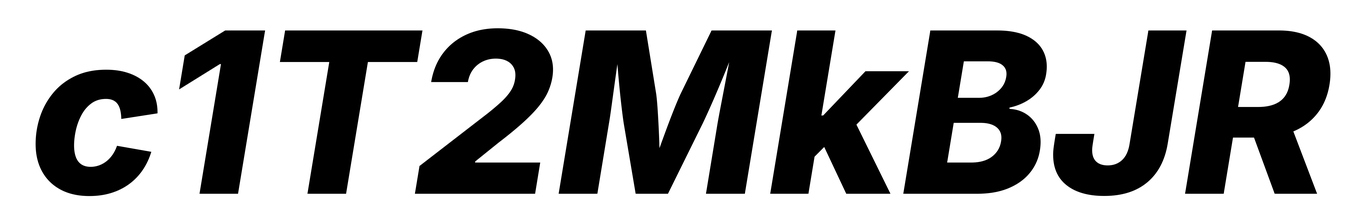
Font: Inter-Italic_ExtraBold_Italic